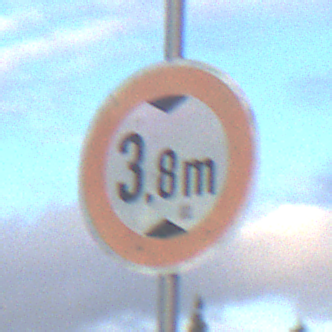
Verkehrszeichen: TatsaechlicheHoehe
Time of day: SunriseSunset
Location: Outdoor (Suburban)
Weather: PartlyCloudy
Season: NotSpecified
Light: Natural